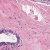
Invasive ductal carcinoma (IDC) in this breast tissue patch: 0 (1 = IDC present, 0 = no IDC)